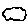
Label: cloud